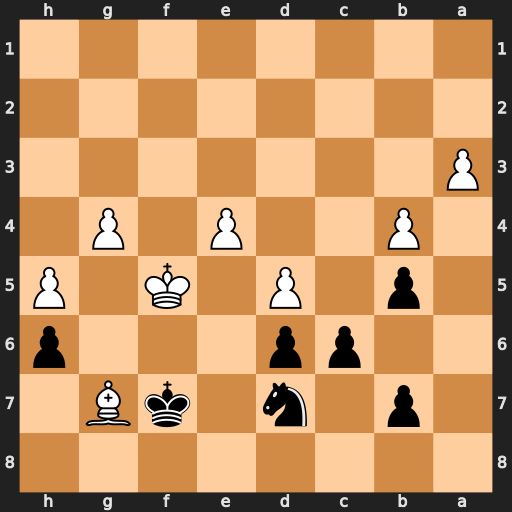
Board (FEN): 8/1p1n1kB1/2pp3p/1p1P1K1P/1P2P1P1/P7/8/8
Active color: b
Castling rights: -
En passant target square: -
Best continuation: Kxg7 dxc6 bxc6